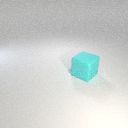
large cyan rubber cube